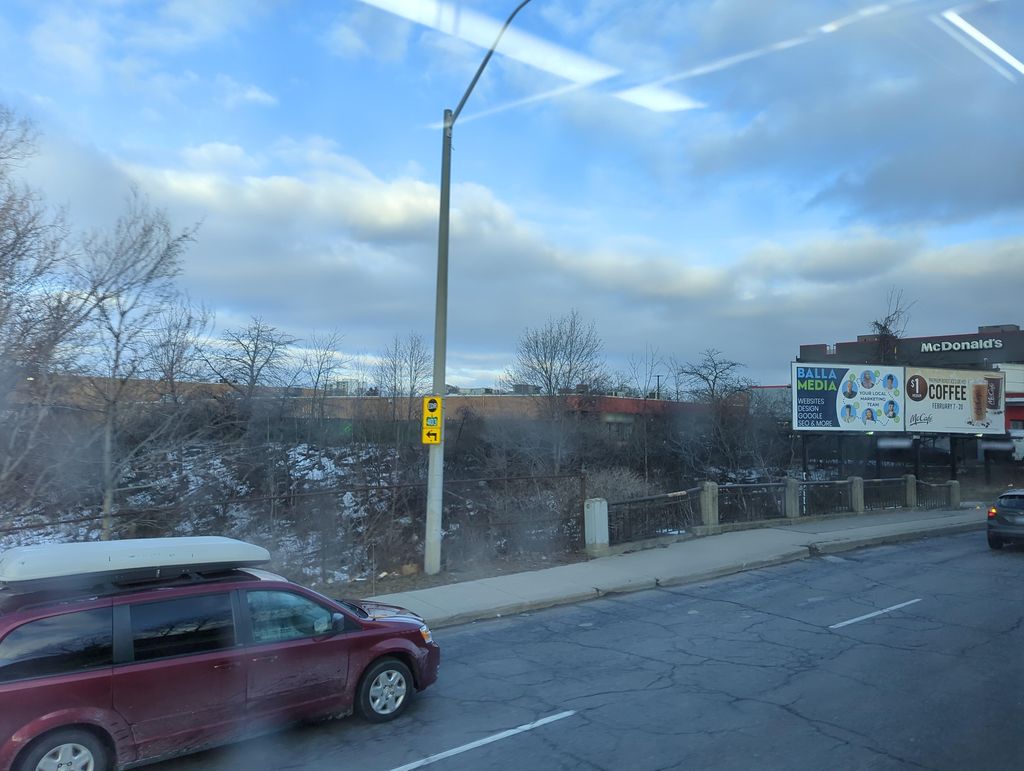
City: hamilton